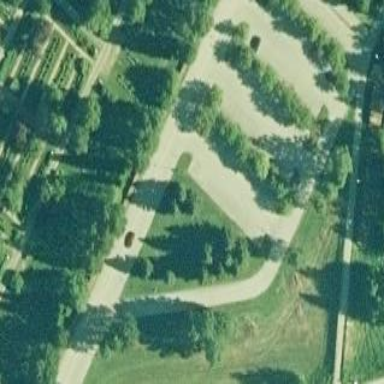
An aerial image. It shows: Paved parking area.